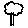
Label: tree